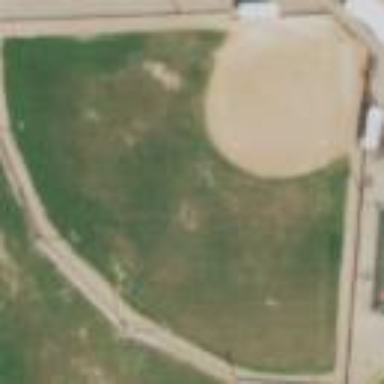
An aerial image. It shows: Baseball pitch for leisure and sports activities.